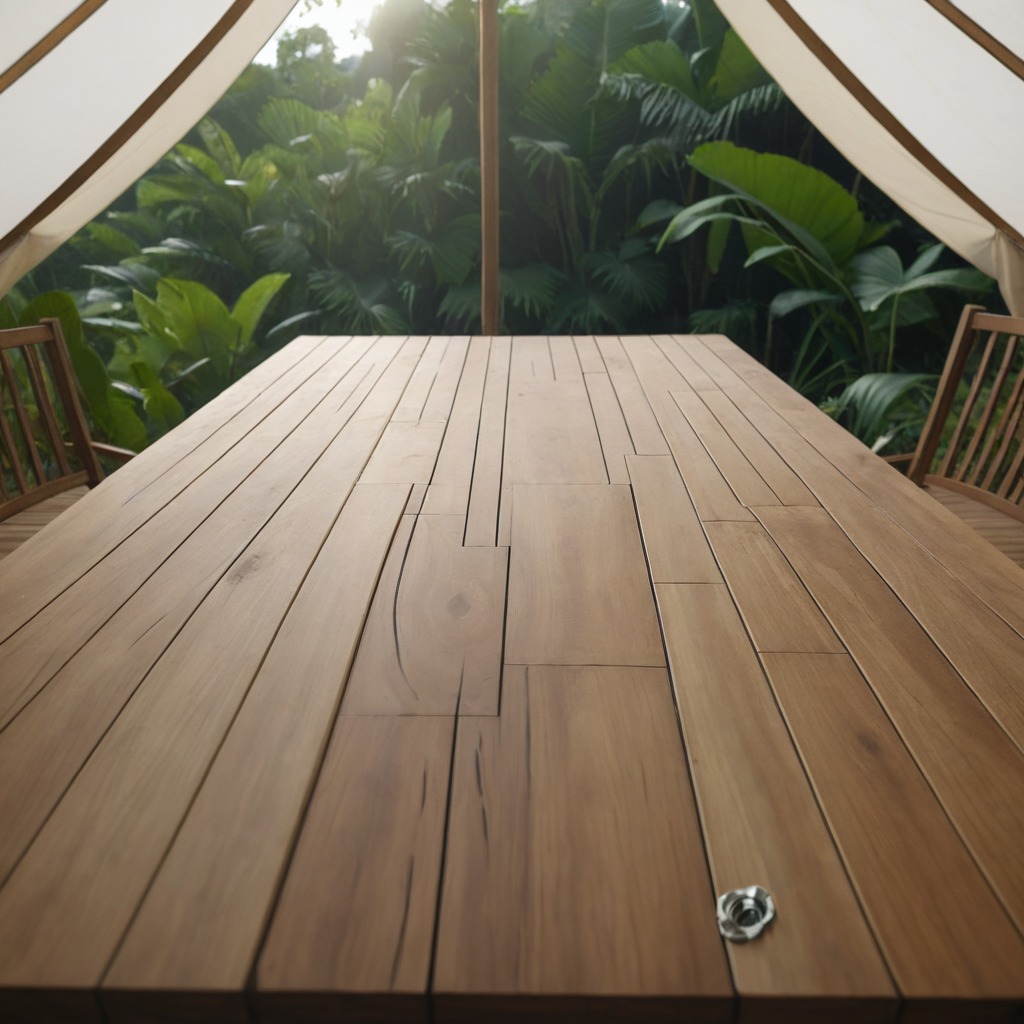
A metal nut is lying on a wooden table.